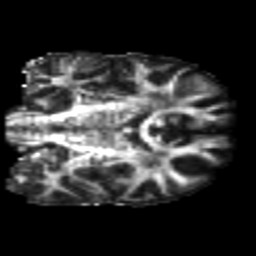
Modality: FA
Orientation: coronal
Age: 21
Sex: male
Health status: healthy
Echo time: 0.074 s